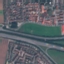
Label: Highway